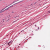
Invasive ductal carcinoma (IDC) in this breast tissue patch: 0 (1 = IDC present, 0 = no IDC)